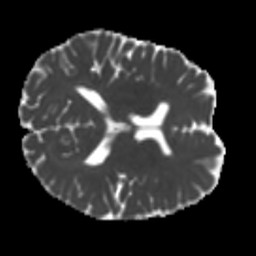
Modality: MD
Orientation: axial
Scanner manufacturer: siemens
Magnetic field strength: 3 T
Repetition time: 4 s
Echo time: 0.0594 s